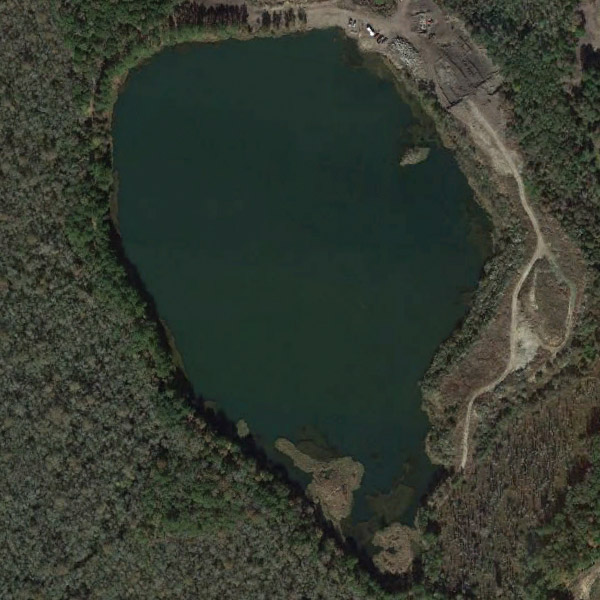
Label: Pond